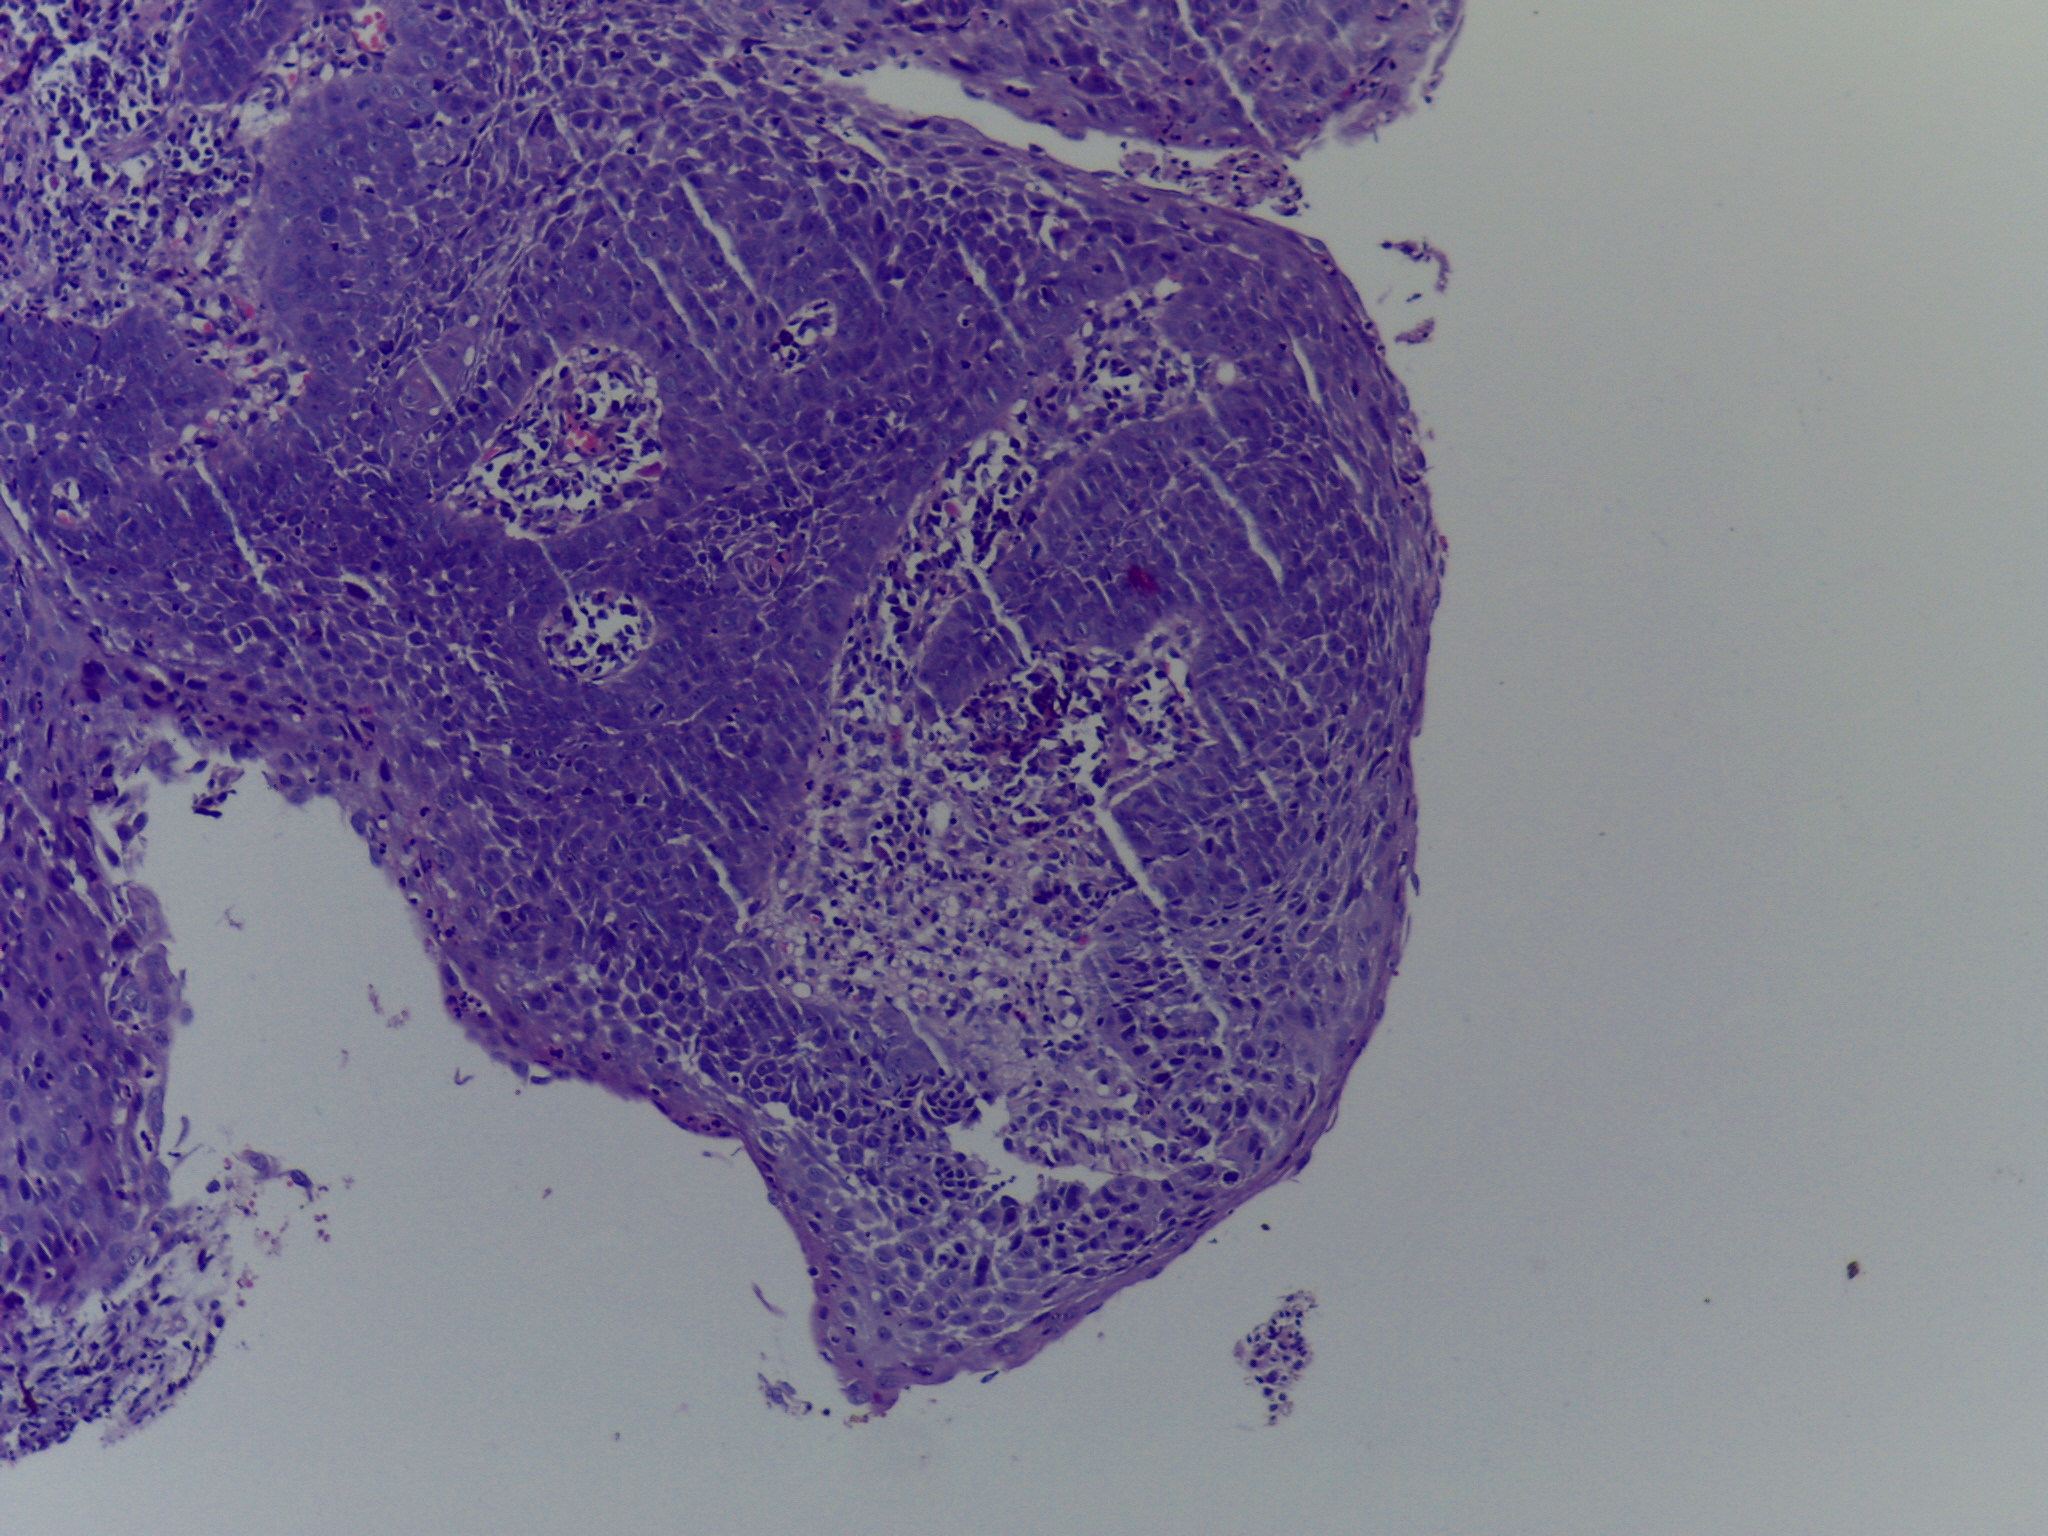
Diagnosis: OSCC